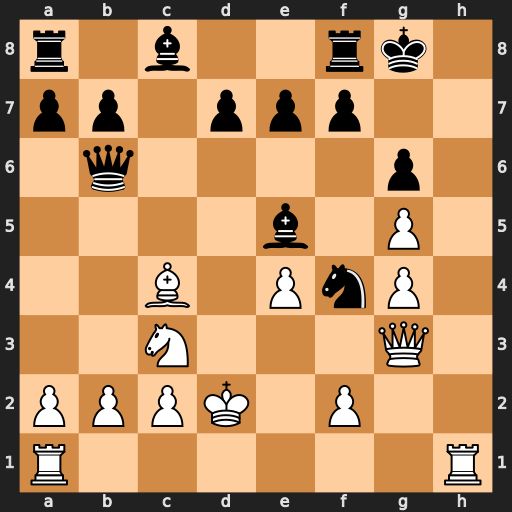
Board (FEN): r1b2rk1/pp1ppp2/1q4p1/4b1P1/2B1PnP1/2N3Q1/PPPK1P2/R6R
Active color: w
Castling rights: -
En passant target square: -
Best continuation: Qh4 Qd4+ Kc1